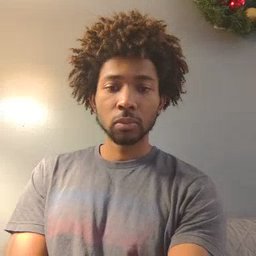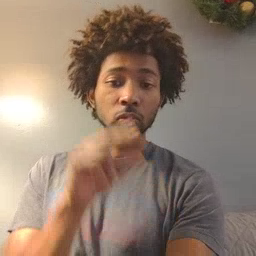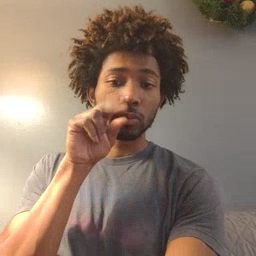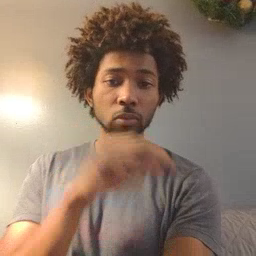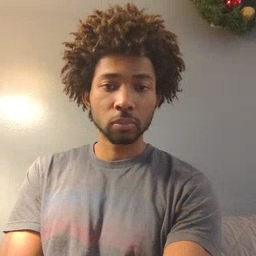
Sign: goose